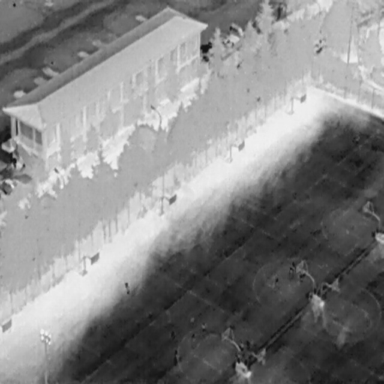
There are 12 People in the infrared image.